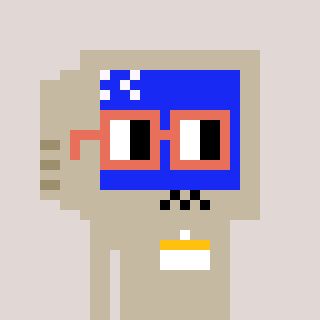
a pixel art character with square orange glasses, a old monitor-shaped head and a bege-colored body on a warm background